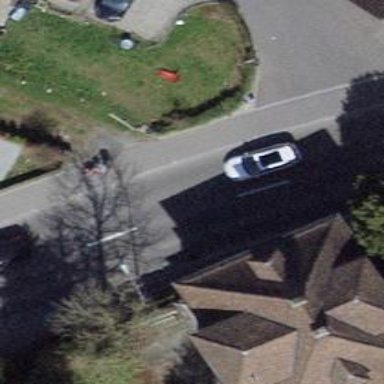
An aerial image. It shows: Sidewalk along the footway.